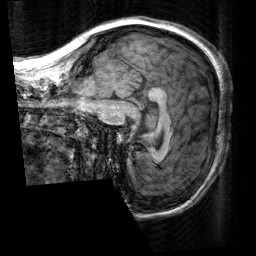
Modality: T1w
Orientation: sagittal
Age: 20
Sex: female
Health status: healthy
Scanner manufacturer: siemens
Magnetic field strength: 3 T
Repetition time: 2.3 s
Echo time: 0.00303 s